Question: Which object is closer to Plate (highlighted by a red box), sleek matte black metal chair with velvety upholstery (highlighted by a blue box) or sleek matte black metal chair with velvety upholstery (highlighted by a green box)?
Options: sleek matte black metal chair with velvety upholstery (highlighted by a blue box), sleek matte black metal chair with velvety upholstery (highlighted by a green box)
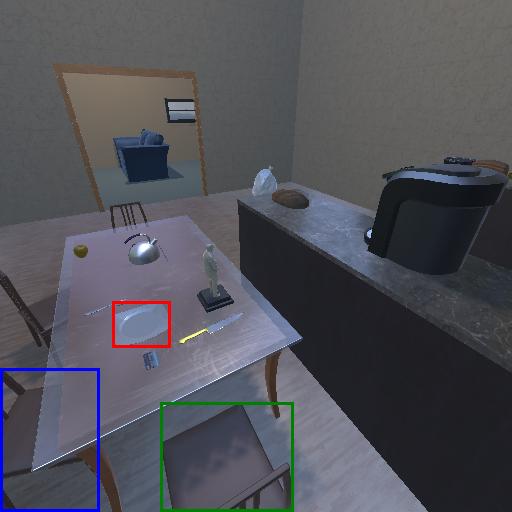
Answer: sleek matte black metal chair with velvety upholstery (highlighted by a blue box)